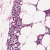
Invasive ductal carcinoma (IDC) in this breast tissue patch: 1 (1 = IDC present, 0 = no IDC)